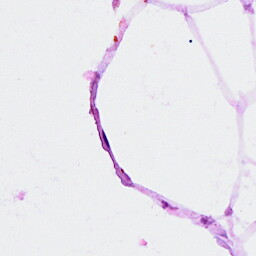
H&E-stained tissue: Breast